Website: home-depot
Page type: address-validator
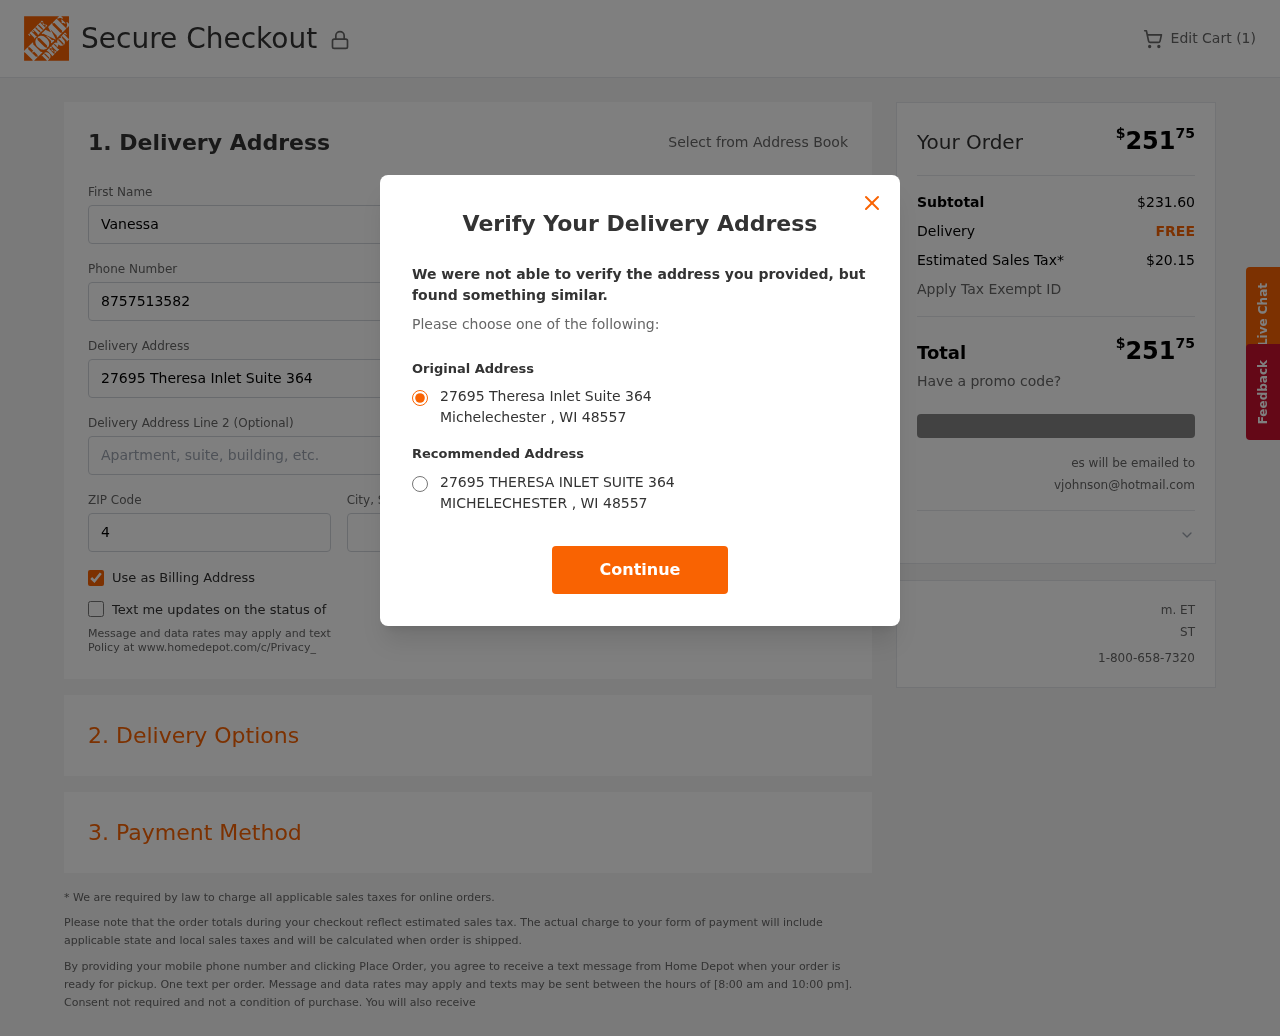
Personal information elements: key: PII_CITY
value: Michelechester
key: PII_EMAIL
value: vjohnson@hotmail.com
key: PII_POSTCODE
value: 48557
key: PII_STATE_ABBR
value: WI
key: PII_STREET
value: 27695 Theresa Inlet Suite 364
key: PII_FIRSTNAME
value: Vanessa
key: PII_LASTNAME
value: Johnson
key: PII_PHONE
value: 8757513582
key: PII_CITY_STATE
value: Michelechester, WI
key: PII_STREET_ALT
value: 27695 THERESA INLET SUITE 364
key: PII_CITY_ALT
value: MICHELECHESTER
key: PII_POSTCODE_FULL
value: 48557
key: PII_POSTCODE_NUMERIC
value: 48557
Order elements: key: ORDER_NUM_ITEMS
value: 1
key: ORDER_TOTAL
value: $25175
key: ORDER_SUBTOTAL
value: $231.60
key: ORDER_SHIPPING_COST
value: FREE
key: ORDER_TAX
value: $20.15